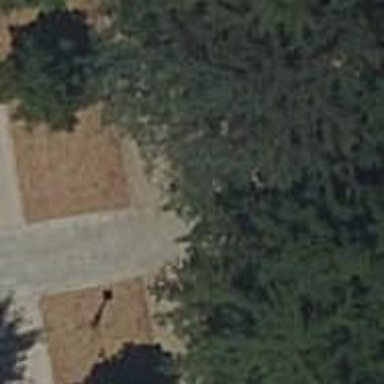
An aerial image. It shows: Footway made of paving stones.